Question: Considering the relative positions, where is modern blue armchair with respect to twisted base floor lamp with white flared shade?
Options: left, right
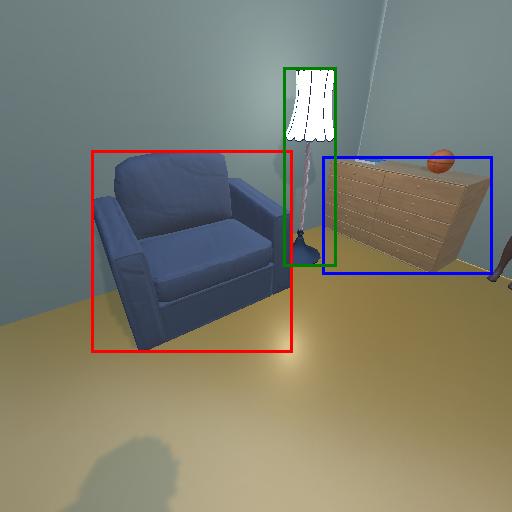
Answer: left